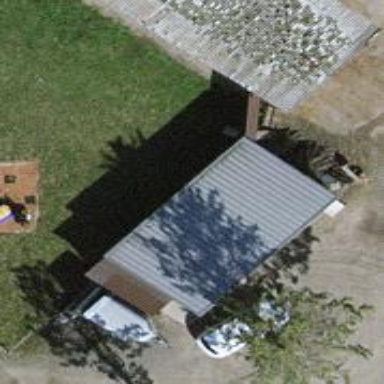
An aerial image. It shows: Shed.